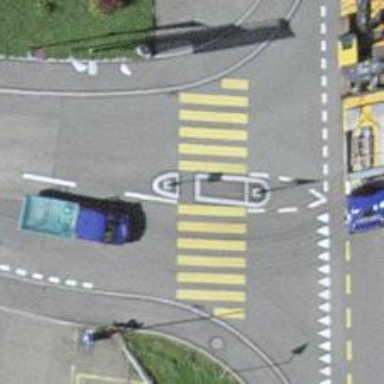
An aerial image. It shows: Marked zebra crossing with island.